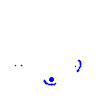
Particle: electron